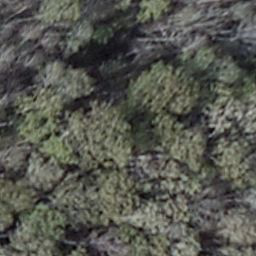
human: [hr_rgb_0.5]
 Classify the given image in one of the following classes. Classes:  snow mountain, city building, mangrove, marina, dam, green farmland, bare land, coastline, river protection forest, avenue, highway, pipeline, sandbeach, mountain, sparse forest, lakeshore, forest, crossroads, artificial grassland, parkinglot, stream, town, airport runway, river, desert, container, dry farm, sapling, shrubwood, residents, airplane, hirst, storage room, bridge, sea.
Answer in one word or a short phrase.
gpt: shrubwood